Aerial crown-view tile of a tropical tree (Barro Colorado Island, Panama), acquired 20250317:
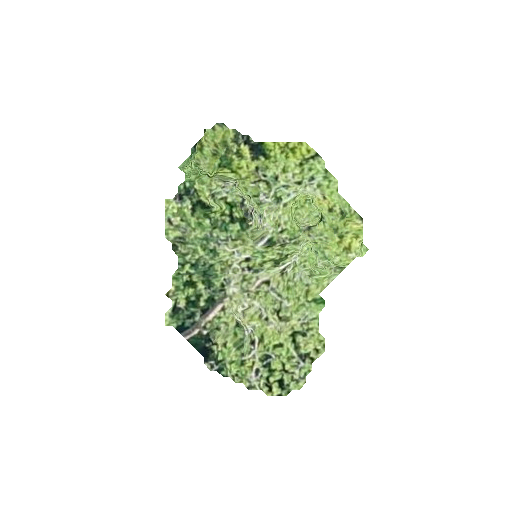
Species: Protium stevensonii
GBIF accepted scientific name: Tetragastris panamensis
Crown area: 55.66 m²